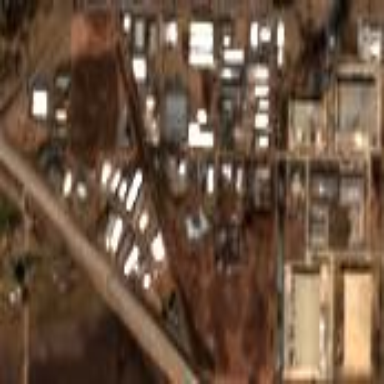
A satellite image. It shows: Industrial area.